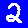
Digit: 2